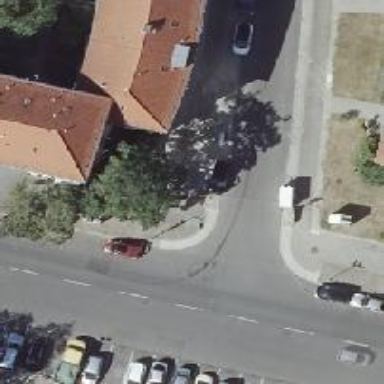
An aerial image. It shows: Asphalt footpath with unmarked crossing.